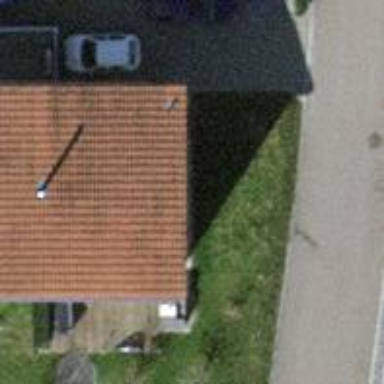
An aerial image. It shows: Simple house.